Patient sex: M
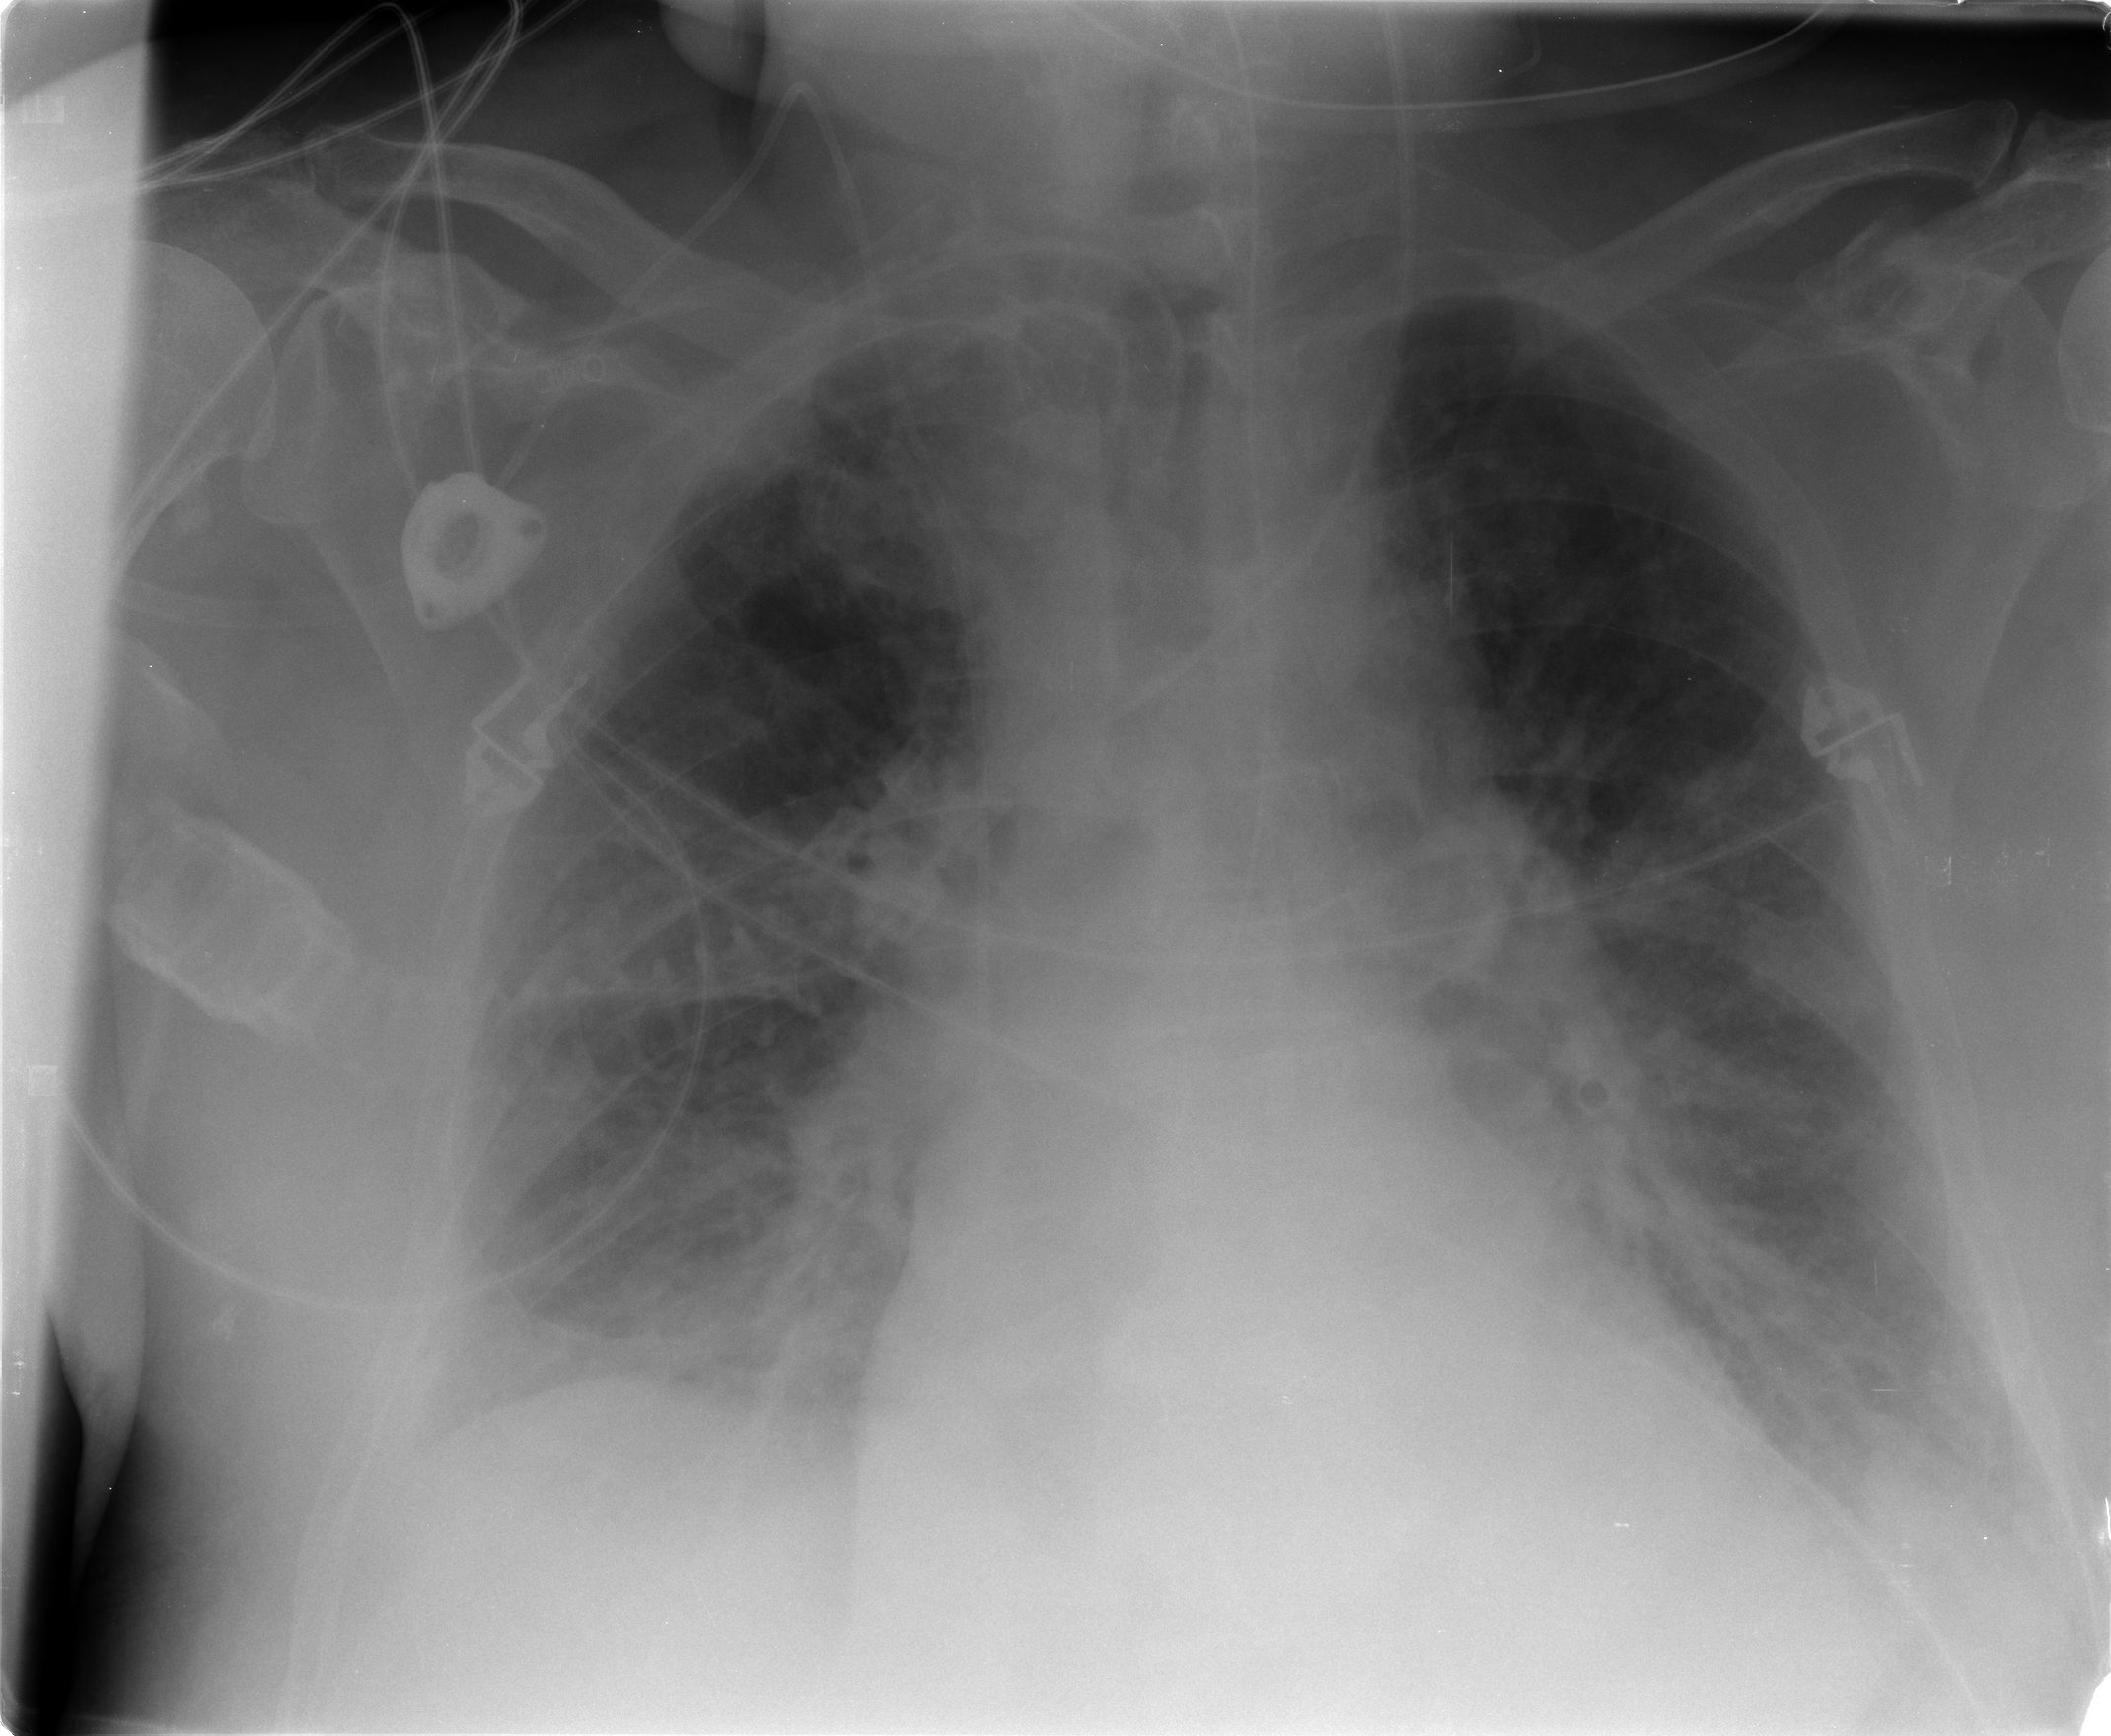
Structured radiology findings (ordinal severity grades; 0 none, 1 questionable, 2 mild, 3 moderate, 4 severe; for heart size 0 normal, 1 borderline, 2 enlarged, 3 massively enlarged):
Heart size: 2
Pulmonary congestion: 2
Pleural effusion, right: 2
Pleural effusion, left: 2
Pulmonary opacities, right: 2
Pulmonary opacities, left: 2
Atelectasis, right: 2
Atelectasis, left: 2